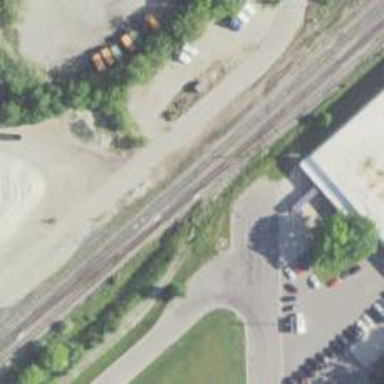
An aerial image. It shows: Railway siding with rails.